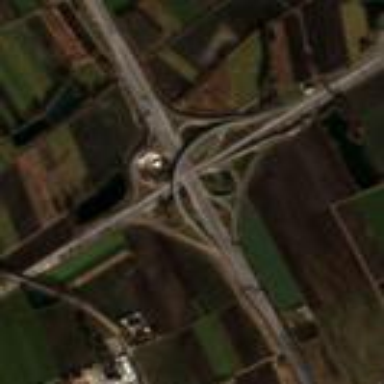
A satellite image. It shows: Interchange at the motorway.